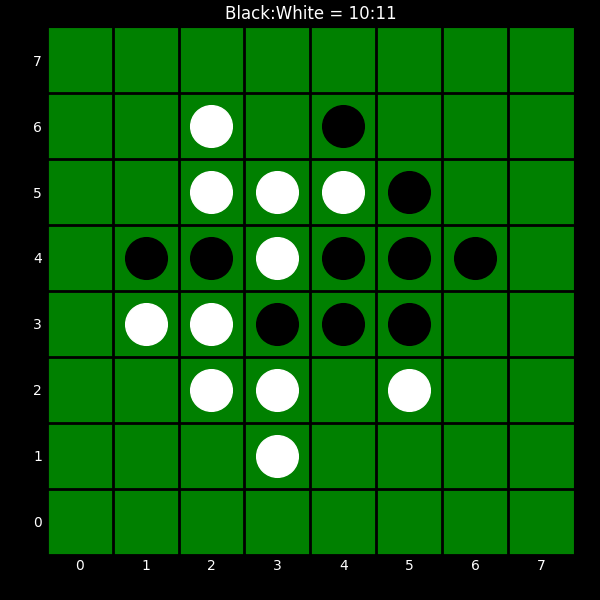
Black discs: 10
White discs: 11